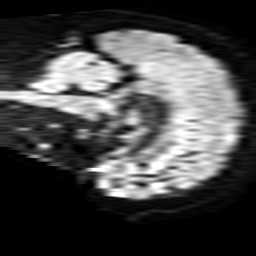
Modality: TRACE
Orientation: sagittal
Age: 78
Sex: male
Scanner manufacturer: philips
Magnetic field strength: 1.5 T
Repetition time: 3.839 s
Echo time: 0.09719 s